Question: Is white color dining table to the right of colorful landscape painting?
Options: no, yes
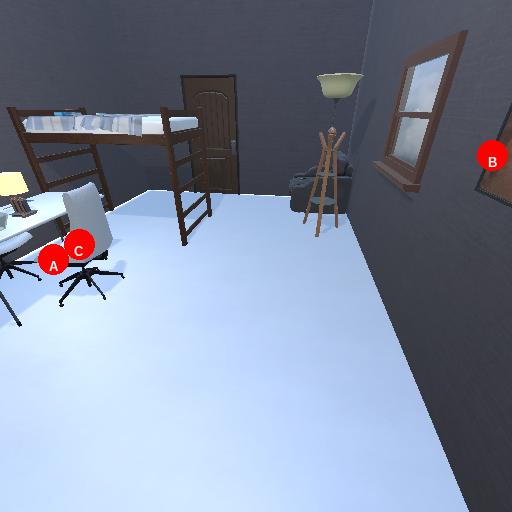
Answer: no